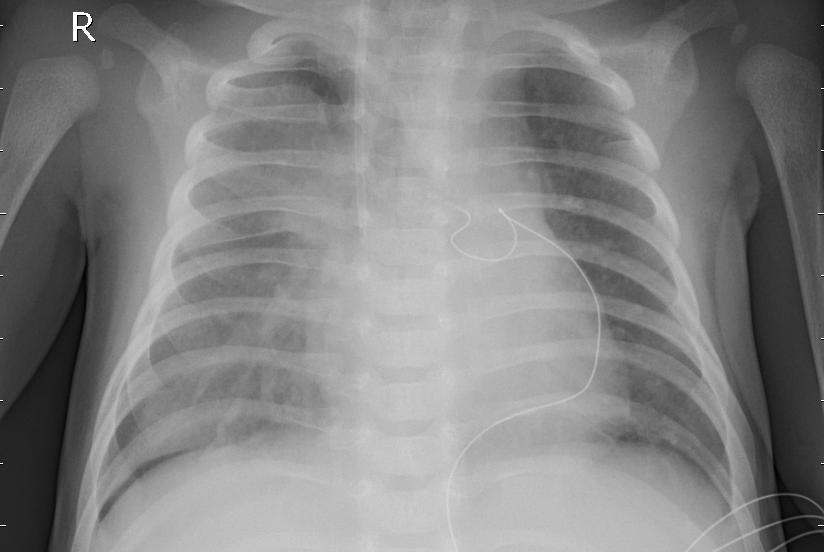
Diagnosis: PNEUMONIA